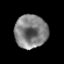
Tissue: prostate
Cell type: T cells
Senescence score: 0.2991
Nuclear area (px): 1068
Mean DAPI intensity: 128.535